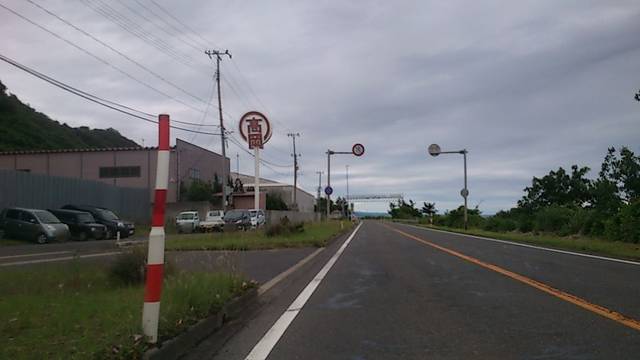
Region: Japan
Coordinates: 39.519, 140.05